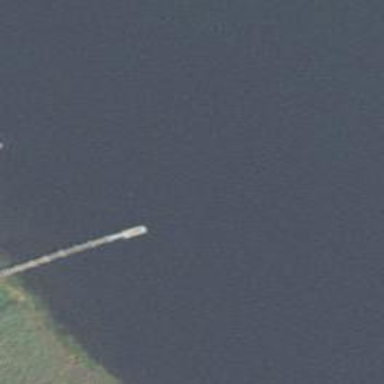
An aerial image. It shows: Man-made pier.